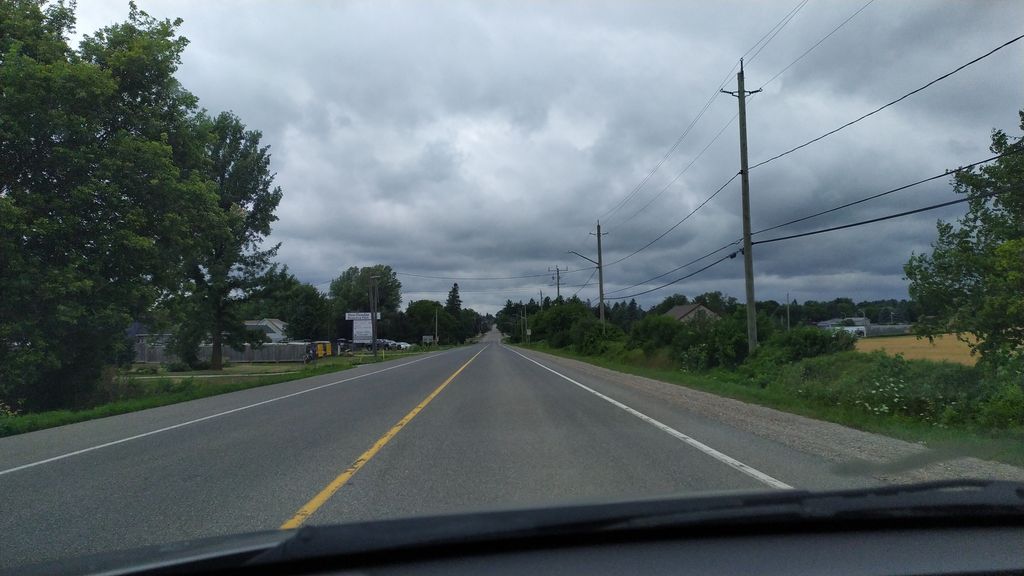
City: kitchener-waterloo